Question: I am installing on a box with an up to date and get . The NuGet installed already is the newest available. I have tried installing MVC 4 with both NuGet installed already and not installed.
The error asks for , but I have been unable to find that.
Are there any known issues that could cause this?

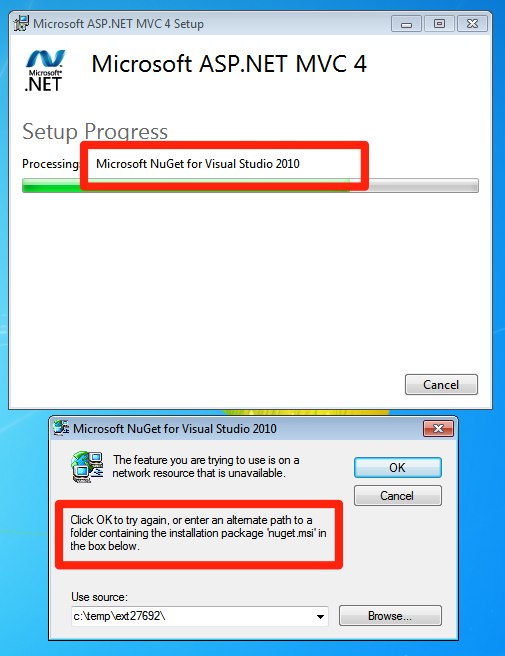
Answer: We also had problems with nuget update. This fix help us: <URL>
More details: <URL>
'Review current release notes/known issues on the NuGet Docs site, including details and solution for about a common upgrade failure (Visual Studio 2010 SP1 Hotfix available)'
Also you can try to install MVC 4 with 'Microsoft Web Platform Installer' after uninstalling 'Nuget'.